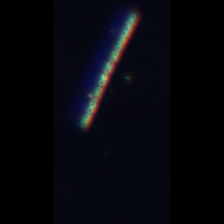
Taxon: Skeletonema
Group: Diatoms